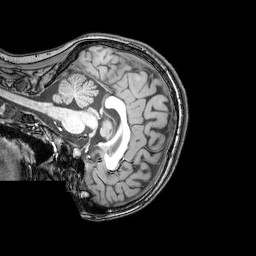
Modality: T1w
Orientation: sagittal
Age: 25
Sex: female
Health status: healthy
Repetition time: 0.081 s
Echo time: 0.037 s